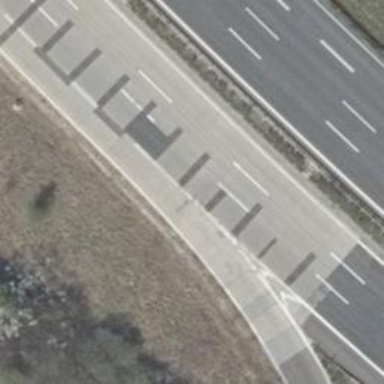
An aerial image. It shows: Motorway junction.